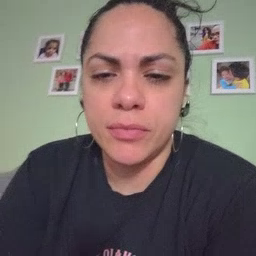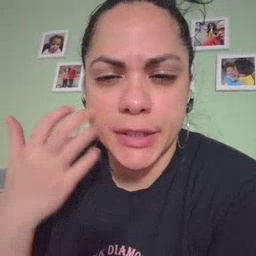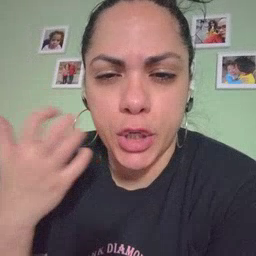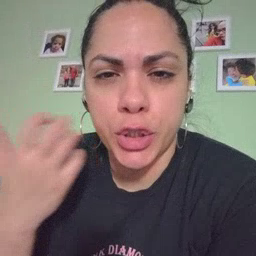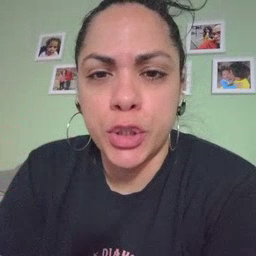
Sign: tiger